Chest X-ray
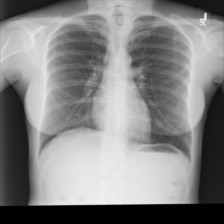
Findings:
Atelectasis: negative
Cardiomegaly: negative
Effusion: negative
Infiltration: negative
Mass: negative
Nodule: negative
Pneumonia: negative
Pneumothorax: negative
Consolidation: negative
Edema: negative
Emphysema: negative
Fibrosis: negative
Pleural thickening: negative
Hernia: negative